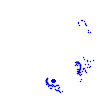
Particle: pion